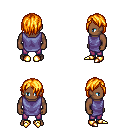
a pixel art fantasy rpg character, male body template, human, dark skin, chain tabard jacket, magenta pants, light blonde bangs hairstyle, gold boots, four views (front, back, left, right), 2x2 character sprite sheet, small pixel art, hard edges, no anti-aliasing